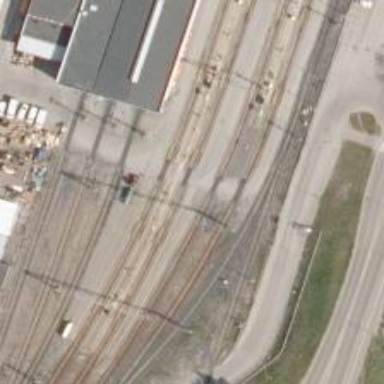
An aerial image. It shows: Level crossing along the railway.